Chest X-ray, PA view. Patient: 72 years old, sex F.
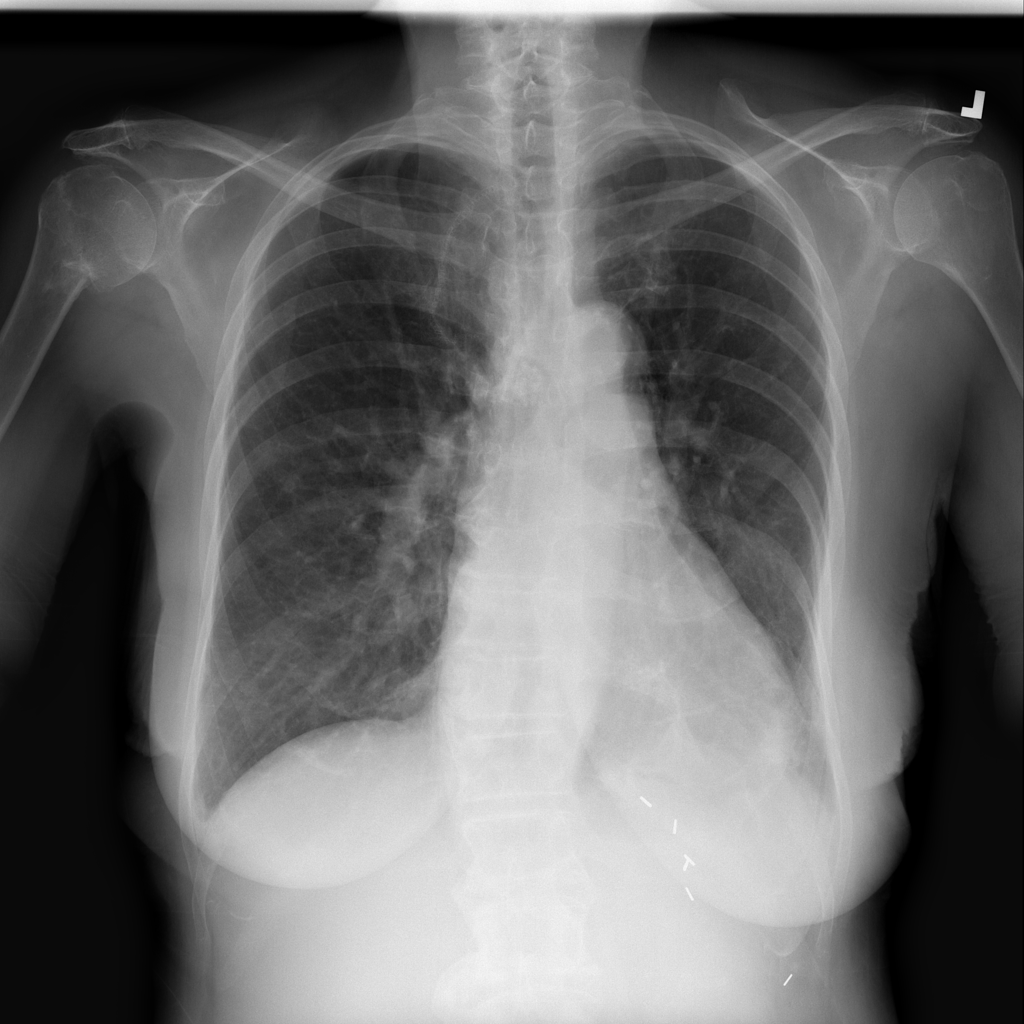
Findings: No Finding